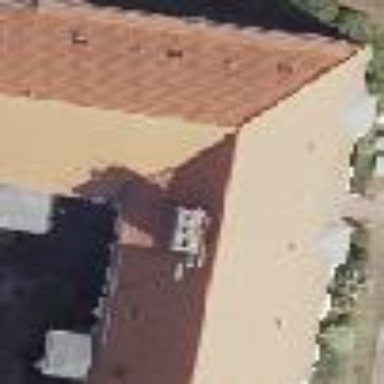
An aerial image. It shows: Hipped roof apartment building.